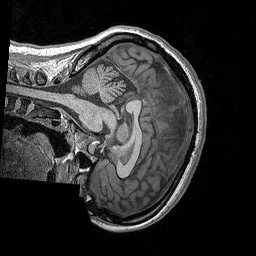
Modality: T1w
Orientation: sagittal
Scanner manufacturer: siemens
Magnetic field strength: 3 T
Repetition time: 2.3 s
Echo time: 0.00298 s